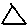
Label: triangle